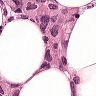
Metastatic tissue present: yes